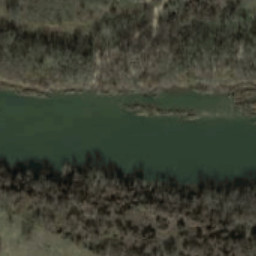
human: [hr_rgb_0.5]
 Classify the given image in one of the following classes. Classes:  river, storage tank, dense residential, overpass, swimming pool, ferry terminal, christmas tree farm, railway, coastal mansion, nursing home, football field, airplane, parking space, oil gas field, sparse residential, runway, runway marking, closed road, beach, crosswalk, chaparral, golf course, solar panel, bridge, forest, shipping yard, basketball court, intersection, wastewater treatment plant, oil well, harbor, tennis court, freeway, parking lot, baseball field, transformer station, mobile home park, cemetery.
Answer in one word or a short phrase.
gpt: river